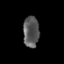
Tissue: prostate
Cell type: Myeloid cells
Senescence score: 0.3572
Nuclear area (px): 483
Mean DAPI intensity: 88.538